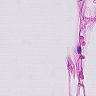
Metastatic tissue present: no